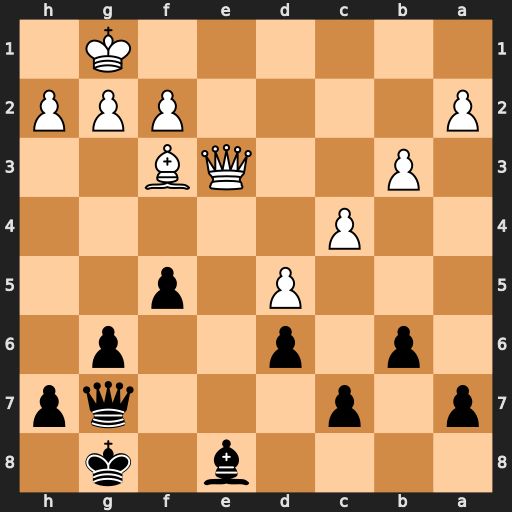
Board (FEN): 4b1k1/p1p3qp/1p1p2p1/3P1p2/2P5/1P2QB2/P4PPP/6K1
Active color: b
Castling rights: -
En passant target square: -
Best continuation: Qa1+ Bd1 Qxd1+ Qe1 Qxe1#